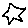
Label: star